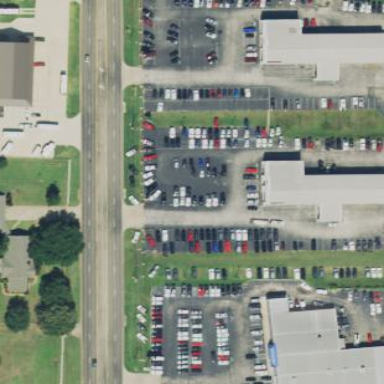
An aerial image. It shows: Shop that sells cars.